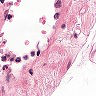
Metastatic tissue present: no